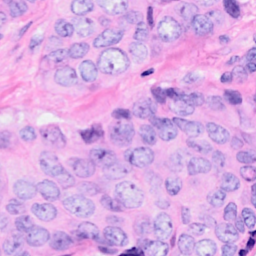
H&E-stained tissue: Breast